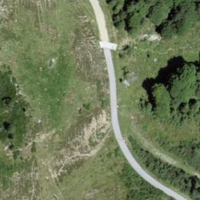
EUNIS habitat code: 23
Species observed at this site:
Hesperia comma